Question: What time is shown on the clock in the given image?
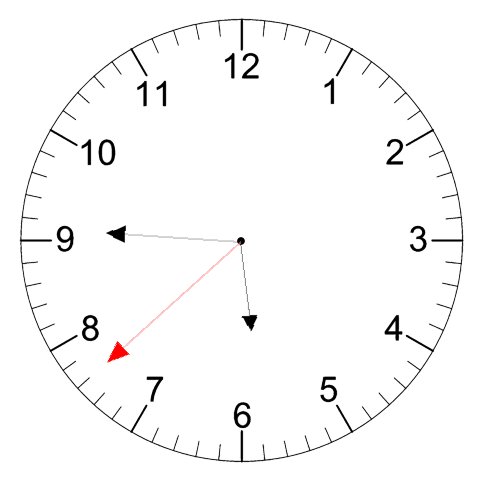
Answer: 05:45:38